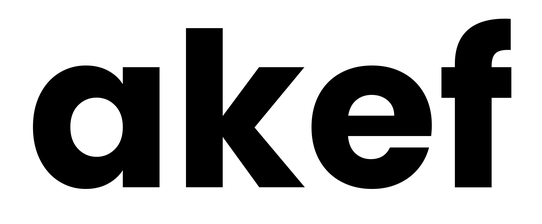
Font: Poppins-Bold